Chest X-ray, PA view. Patient: 56 years old, sex F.
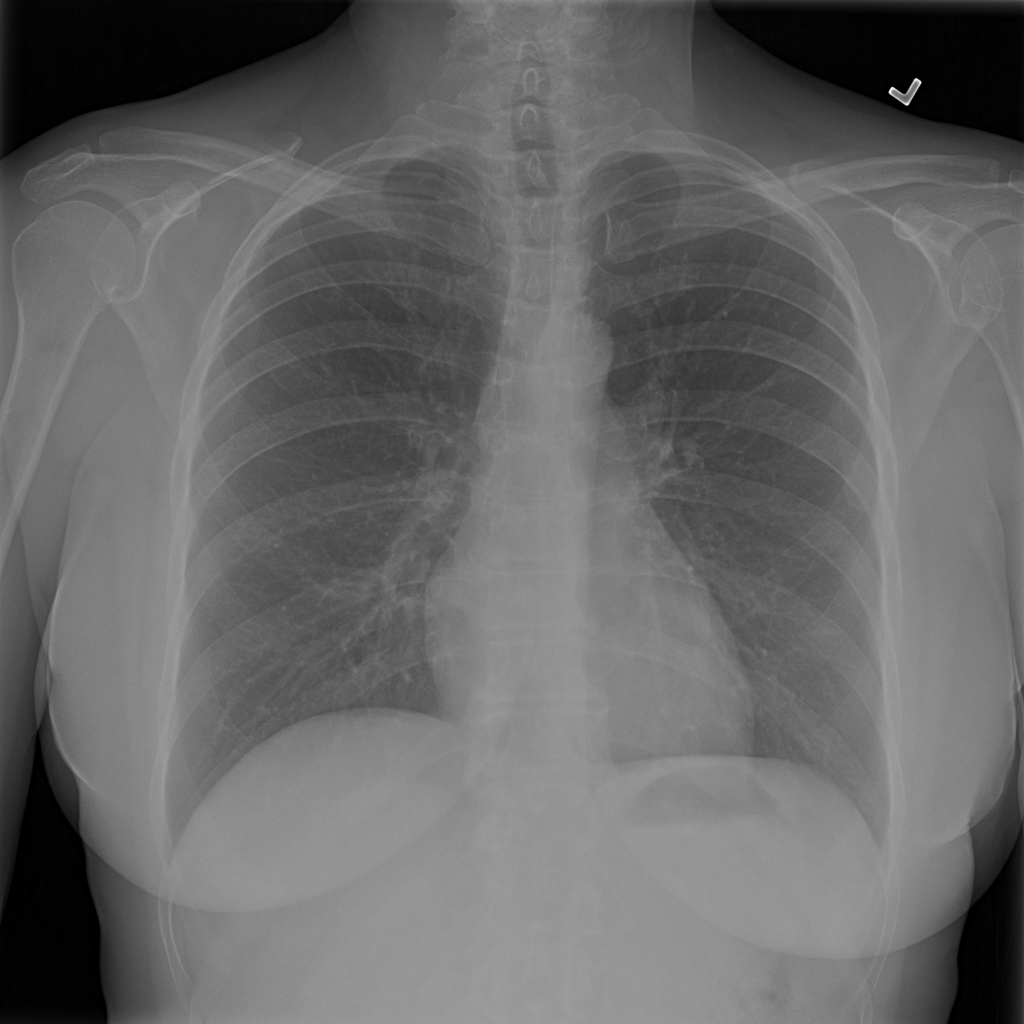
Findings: Infiltration